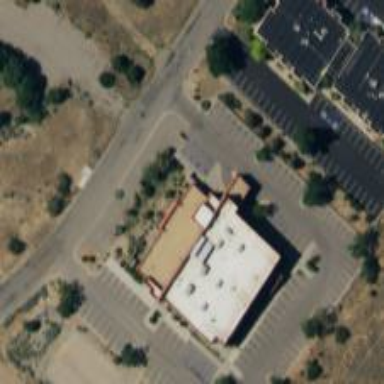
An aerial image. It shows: Building.